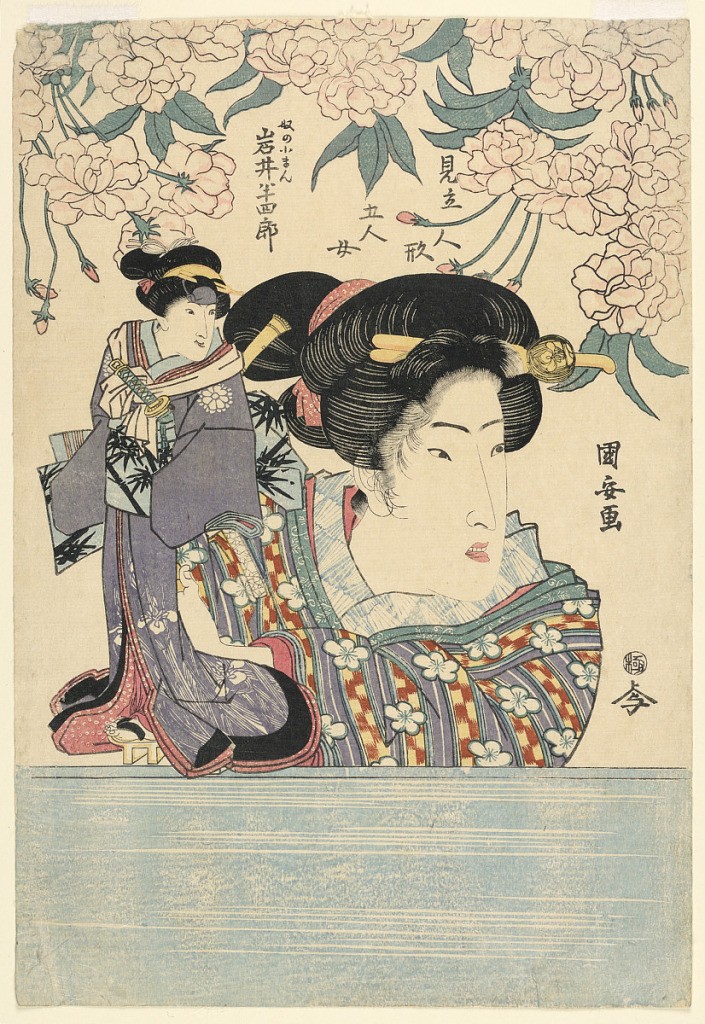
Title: Pentaptych: Five girls with theater puppets
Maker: Utagawa Kuniyasu, Japanese, 1794 – 1832
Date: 1805–20
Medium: Woodblock print (ukiyo-e) on mulberry paper (washi), ink with color
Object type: Print
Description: Horizontal rectangle. Five vertical prints form a horizontal composition. Girls are seen (upper parts only) manipulating dolls in a puppet performance. Chrysanthemum blooms above.